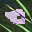
Label: 0